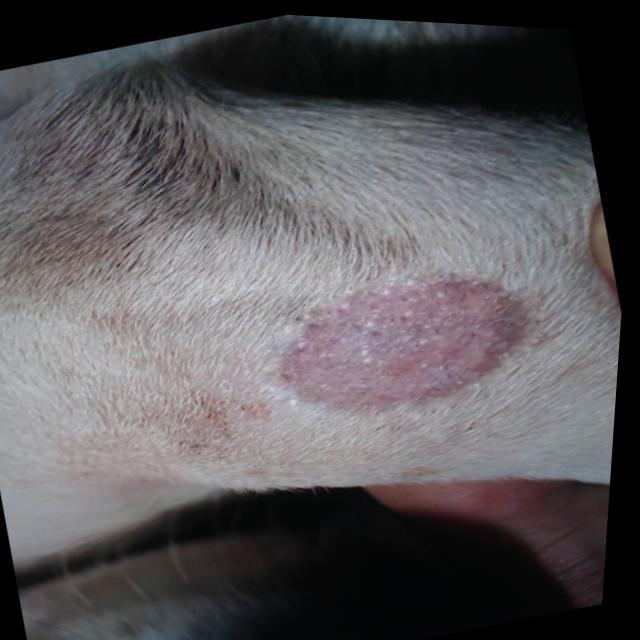
Canine ringworm (Dermatophytosis) — fungal infection caused by Microsporum or Trichophyton. Presents with circular alopecia, scaling, crusting, and broken hairs.